Question: I'm new to iOS XCode6 ,trying to create a single view app . When I try to create an outlet connection to the label by drag and drop , nothing shows up as you see in the picture below. I did search the web all over to find an answer but nothing worked. I'm working from a text book which is made for beginners,following all instructions and nothing there mentioned about this issue. Any help will be appreciated.Thanks .

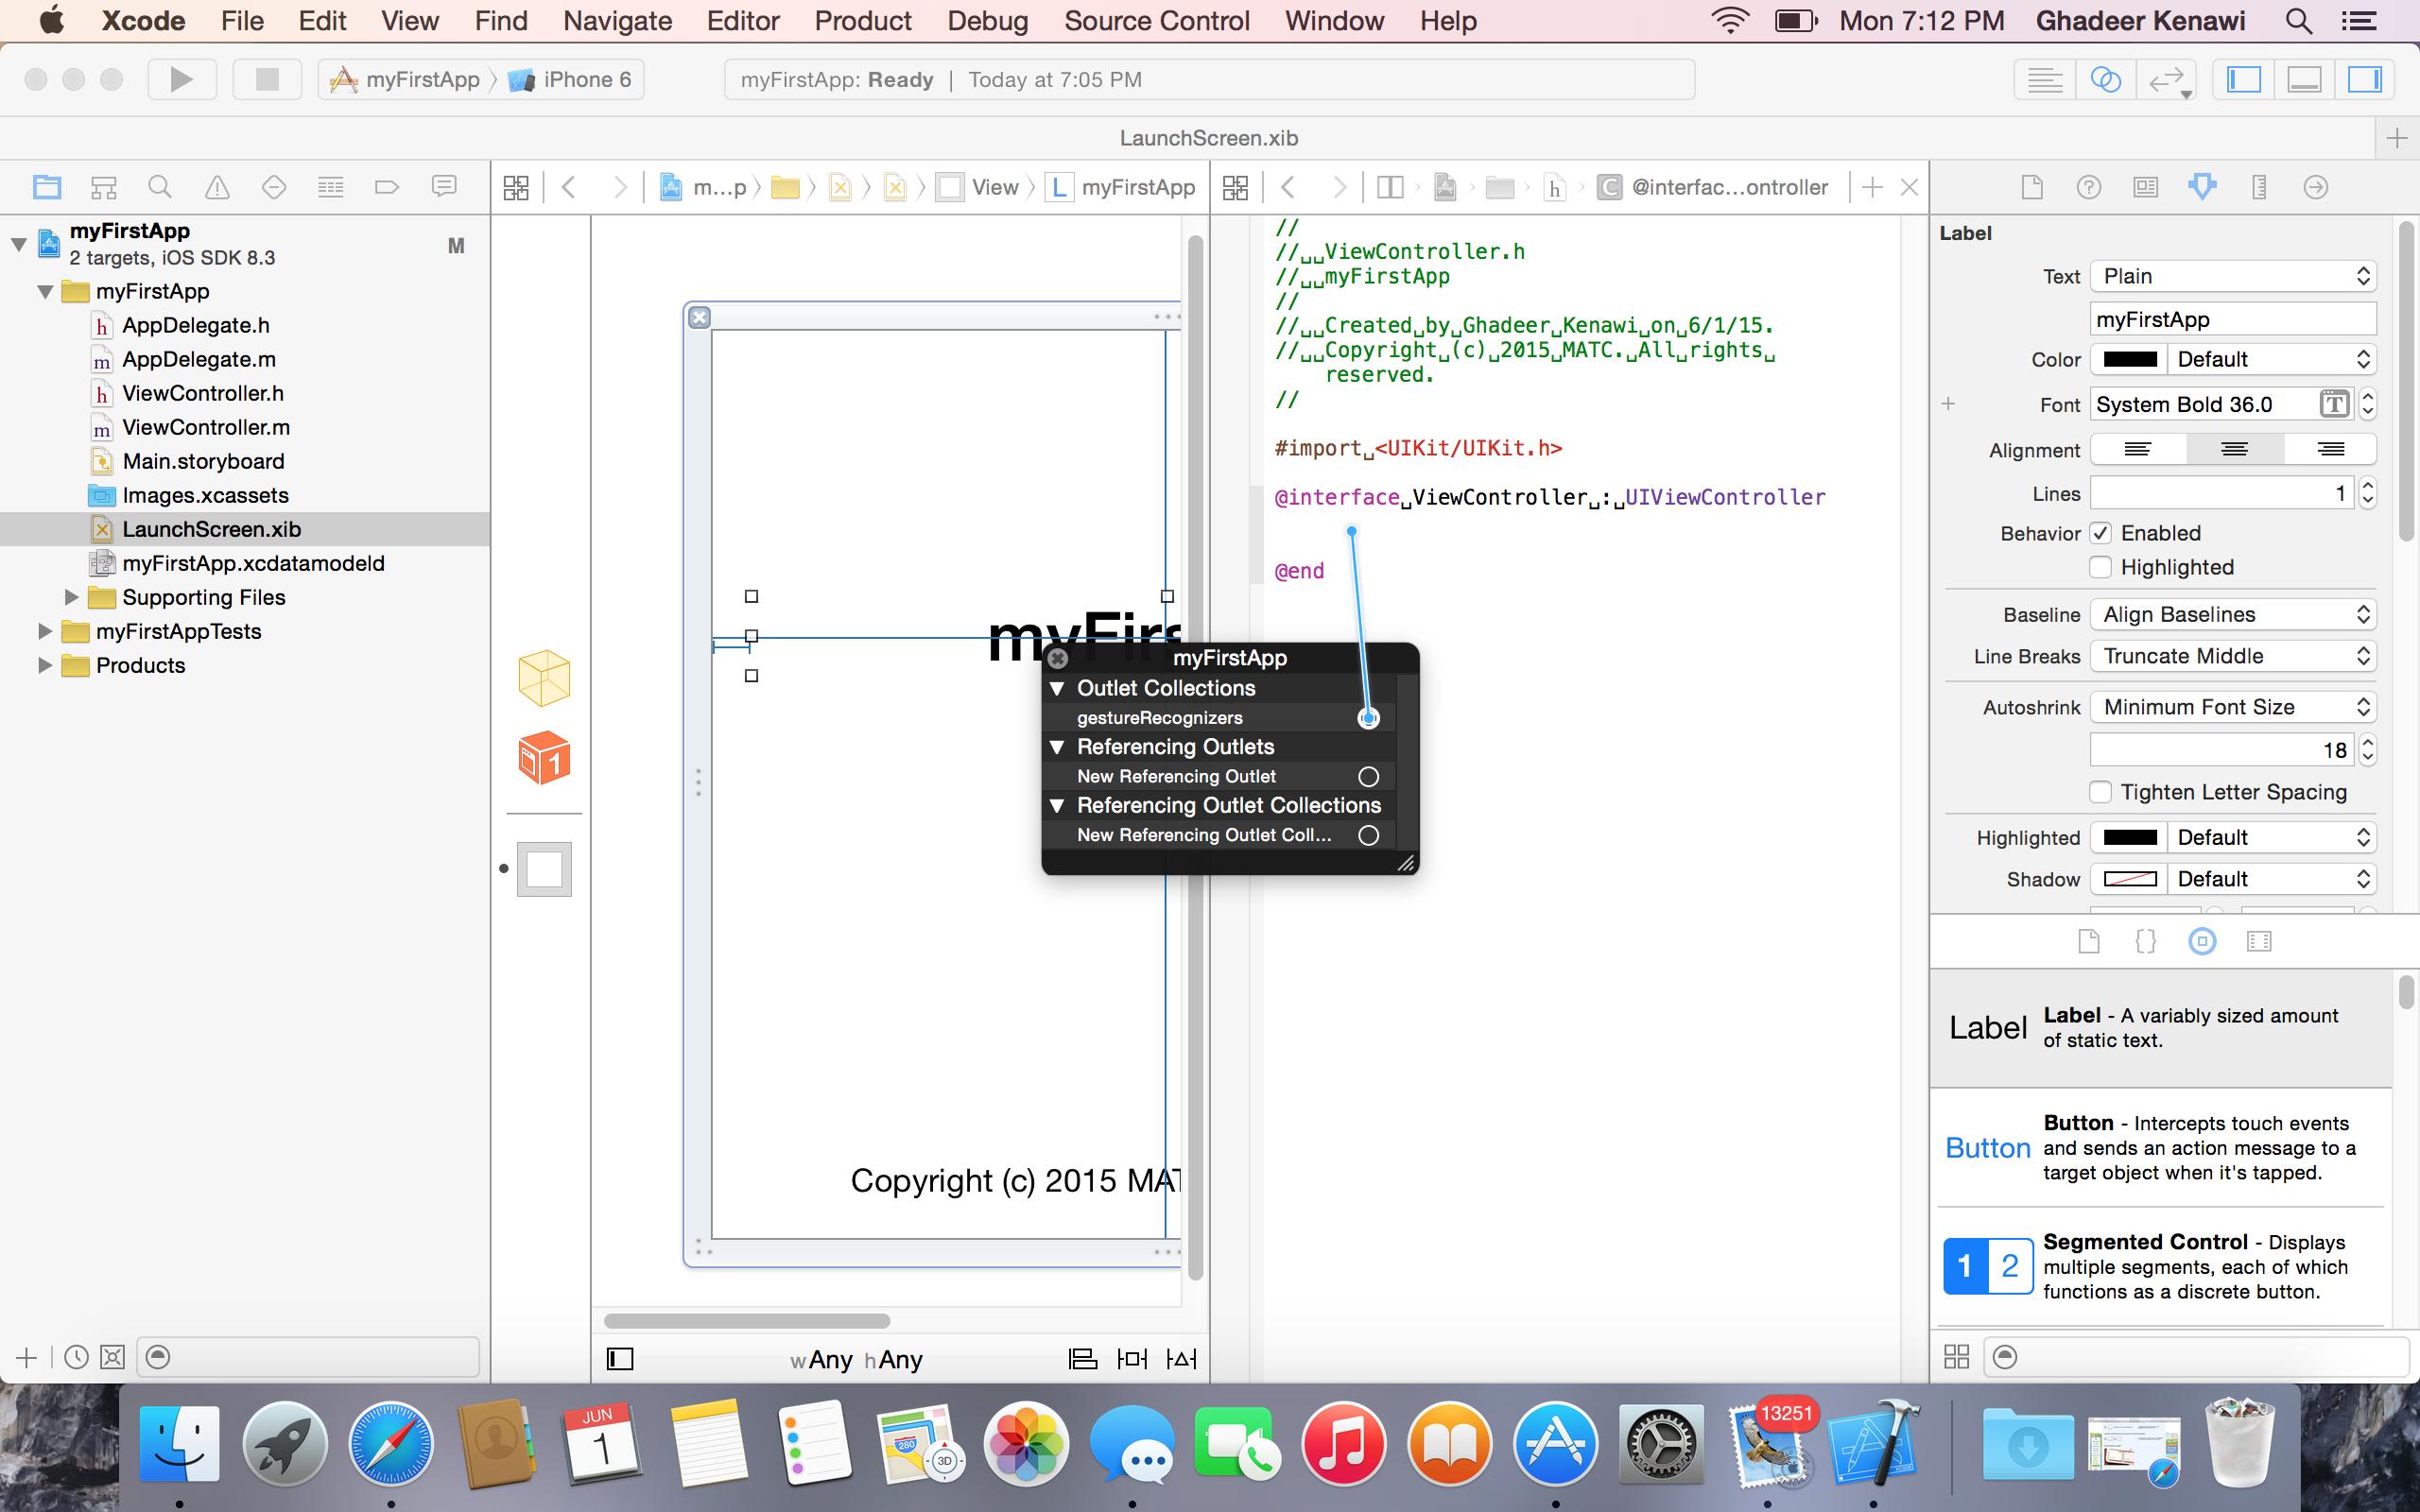
Answer: What you select is a LaunchScreen. You can not drag and drop from there into your 'viewController'
Select the storyboard,set the class to the right viewController,then you can drag outlets
Set the class to the viewController here

Then you can drag outlets like this